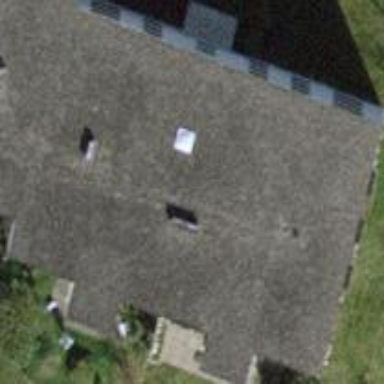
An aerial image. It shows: Building with flat roof.